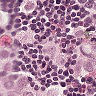
Metastatic tissue present: yes